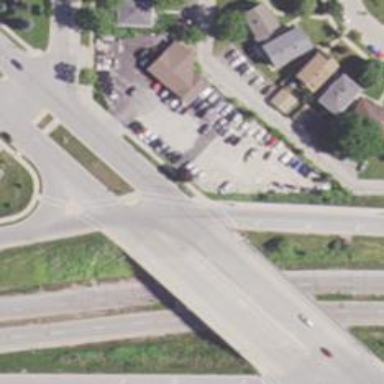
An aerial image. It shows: Asphalt road with primary link designation.